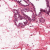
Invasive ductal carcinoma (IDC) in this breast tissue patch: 0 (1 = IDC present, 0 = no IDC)